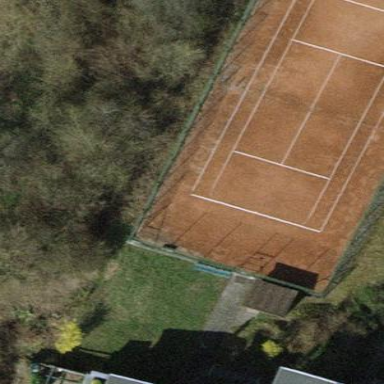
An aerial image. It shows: Tennis court on the leisure land pitch.